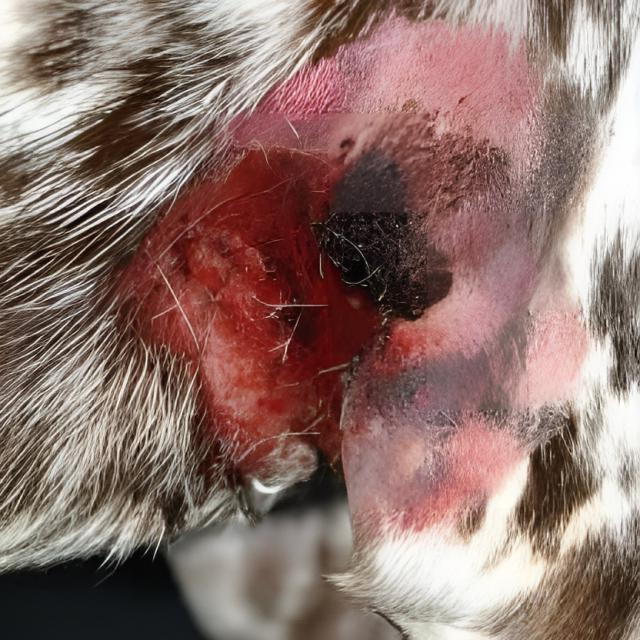
Canine dermatitis — inflammation of the skin presenting with erythema, pruritus, papules, and excoriation. May be allergic, contact, or atopic in origin.